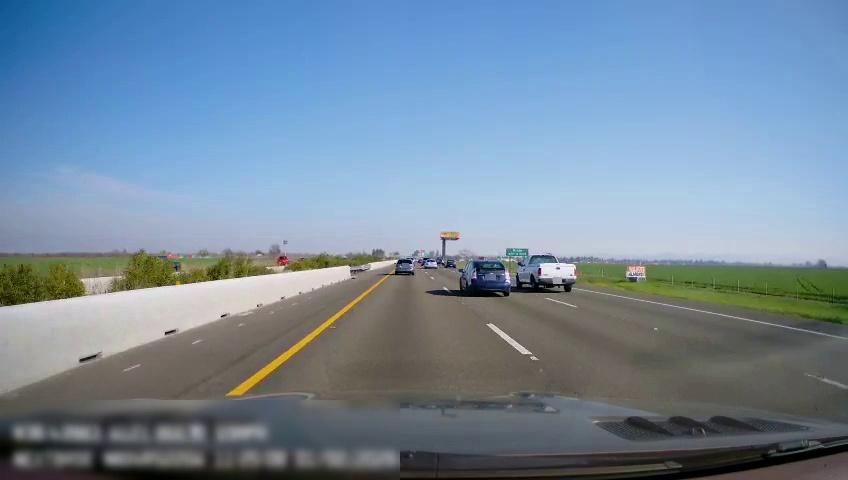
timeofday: Day
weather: Sunny
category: Drivable Space
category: Vehicles | Car
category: Vehicles | Truck
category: Vehicles | Car
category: Vehicles | Car
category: Vehicles | Truck
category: Lanes | Current Lane
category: Lanes | Current Lane
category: Lanes | Alternate Lane
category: Lanes | Alternate Lane
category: Traffic | Signs